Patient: sex M, age 72
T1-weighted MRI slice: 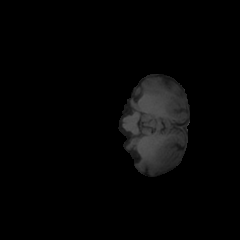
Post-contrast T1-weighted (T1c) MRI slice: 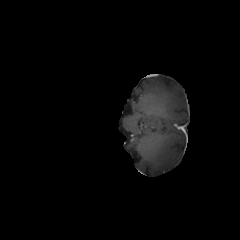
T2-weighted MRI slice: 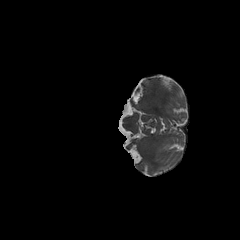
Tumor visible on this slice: no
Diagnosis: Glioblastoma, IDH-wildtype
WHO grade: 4